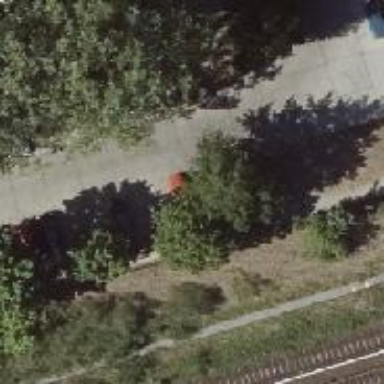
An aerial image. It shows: Concrete footway.